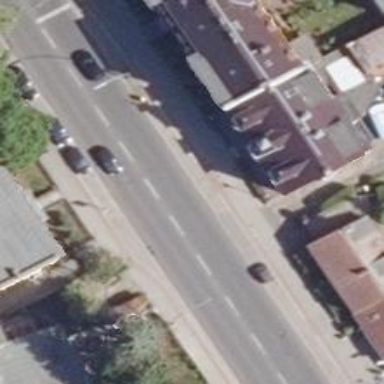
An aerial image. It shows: Asphalt primary highway with sidewalks on both sides. There is cycle track on the right.